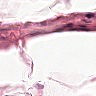
Metastatic tissue present: no